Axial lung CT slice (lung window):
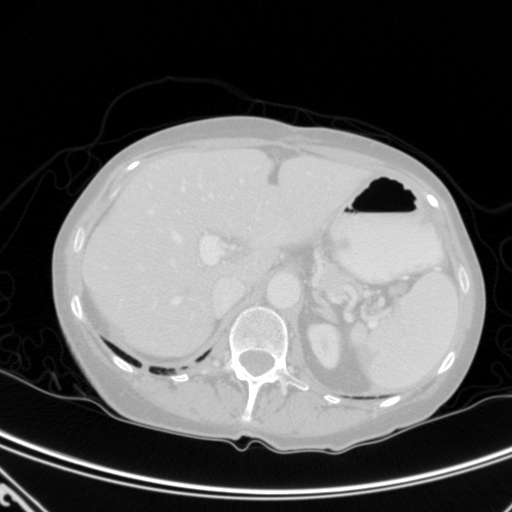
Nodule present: no